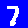
Digit: 7